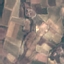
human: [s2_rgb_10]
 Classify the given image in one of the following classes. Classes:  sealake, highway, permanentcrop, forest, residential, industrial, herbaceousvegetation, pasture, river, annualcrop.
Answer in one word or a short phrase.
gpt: PermanentCrop